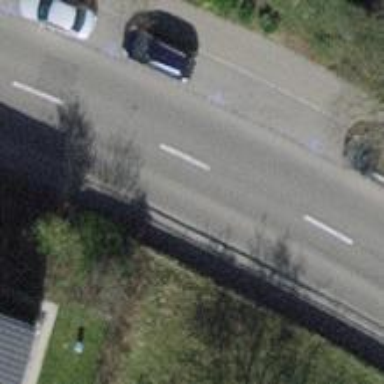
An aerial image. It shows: Tertiary road with asphalt surface and parallel parking lane on the left.